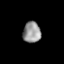
Tissue: lung
Cell type: T cells
Senescence score: 0.2179
Nuclear area (px): 370
Mean DAPI intensity: 147.586